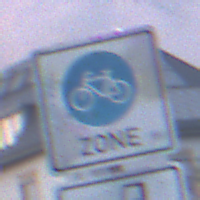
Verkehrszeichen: BeginnFahrradzone
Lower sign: MehrspurigeFahrzeugeFrei8
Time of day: SunriseSunset
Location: Outdoor (Urban)
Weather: PartlyCloudy
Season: NotSpecified
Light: Natural